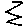
Label: zigzag